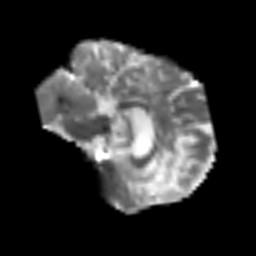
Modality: T2w
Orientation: sagittal
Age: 62
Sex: female
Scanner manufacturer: siemens
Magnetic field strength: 3 T
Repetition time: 3.2 s
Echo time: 0.081 s